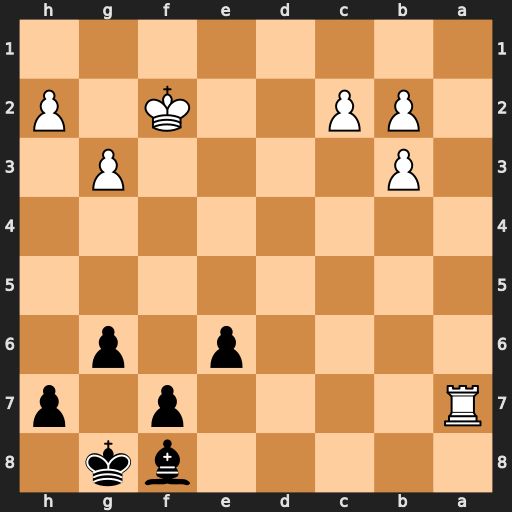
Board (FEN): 5bk1/R4p1p/4p1p1/8/8/1P4P1/1PP2K1P/8
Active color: b
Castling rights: -
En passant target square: -
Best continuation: Bc5+ Kf3 Bxa7